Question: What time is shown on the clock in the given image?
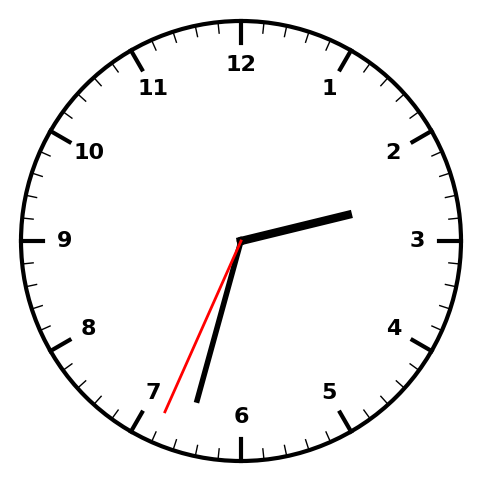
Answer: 02:32:34